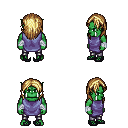
a pixel art fantasy rpg character, male body template, orc, green skin, chain tabard jacket, metal pants, blonde long hairstyle, white cloth bandages, ghillies, four views (front, back, left, right), 2x2 character sprite sheet, small pixel art, hard edges, no anti-aliasing